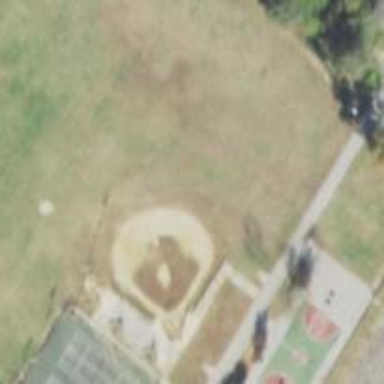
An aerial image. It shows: Baseball pitch for leisure and sports activities.